Brain MRI, t2w sequence, axial 2D slice.
Patient: age 36, sex F, weight 95 kg, height 1.95 m
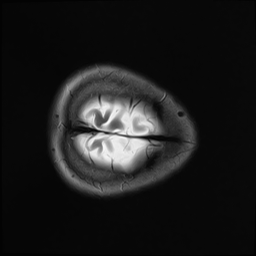